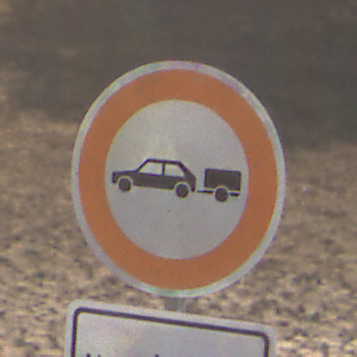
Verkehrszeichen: VerbotPersonenkraftwagenMitAnhaenger
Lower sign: ZeitangabenMitBeschraenkungAufWochentage1
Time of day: MorningAfternoon
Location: Outdoor (Nature)
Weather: PartlyCloudy
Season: NotSpecified
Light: Natural